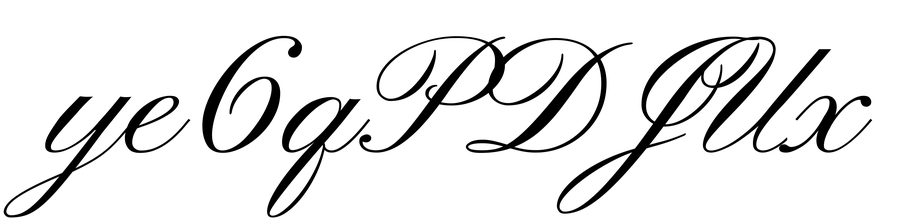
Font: PinyonScript-Regular